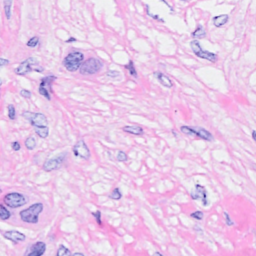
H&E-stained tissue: Breast